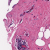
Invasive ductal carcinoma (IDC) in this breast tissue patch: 0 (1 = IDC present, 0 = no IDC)